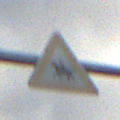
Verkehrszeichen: ReiterRechts
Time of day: SunriseSunset
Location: Outdoor (RoadRail)
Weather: PartlyCloudy
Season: NotSpecified
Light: Natural